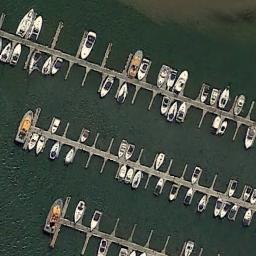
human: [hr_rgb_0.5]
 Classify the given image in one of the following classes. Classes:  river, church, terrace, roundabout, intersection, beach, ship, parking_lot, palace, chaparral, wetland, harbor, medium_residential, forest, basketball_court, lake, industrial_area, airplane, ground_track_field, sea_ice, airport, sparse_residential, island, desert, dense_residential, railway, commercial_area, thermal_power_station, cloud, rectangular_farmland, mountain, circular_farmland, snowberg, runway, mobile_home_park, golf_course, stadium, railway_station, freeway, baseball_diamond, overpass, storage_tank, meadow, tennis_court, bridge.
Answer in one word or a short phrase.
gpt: harbor